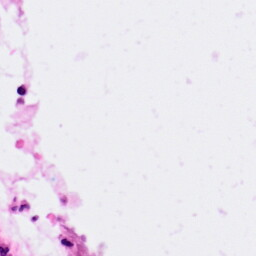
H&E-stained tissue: Pancreatic